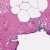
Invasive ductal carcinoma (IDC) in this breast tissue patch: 0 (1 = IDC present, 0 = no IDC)